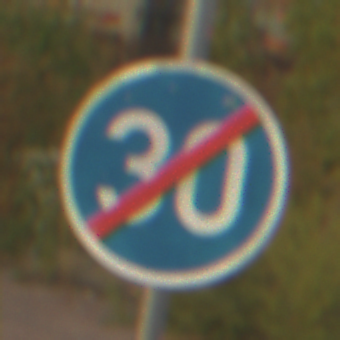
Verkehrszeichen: EndeMindestgeschwindigkeit
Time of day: SunriseSunset
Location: Outdoor (Suburban)
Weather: PartlyCloudy
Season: NotSpecified
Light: Natural